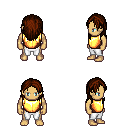
a pixel art fantasy rpg character, male body template, human, tanned skin, gold chest armor, white pants, brown long hairstyle, four views (front, back, left, right), 2x2 character sprite sheet, small pixel art, hard edges, no anti-aliasing